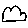
Label: cloud